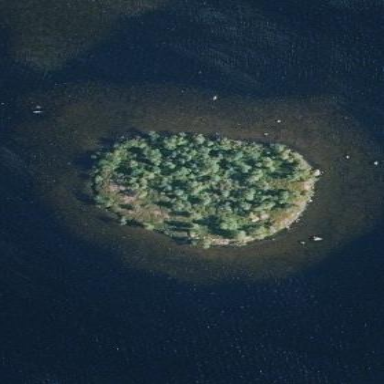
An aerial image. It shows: Islet.